如图是一座山的示意图，山呈圆锥形，圆锥的底面半径为 10 公里，母线长为 40 公里，$B$ 是$SA$上一点，且$AB=10$公里．为了发展旅游业，要建设一条最短的从$A$绕山一周到$B$的观光铁路．这条铁路从$A$出发后首先上坡，随后下坡，则上坡段铁路的长度为 \underline{32} 公里．

\noindent

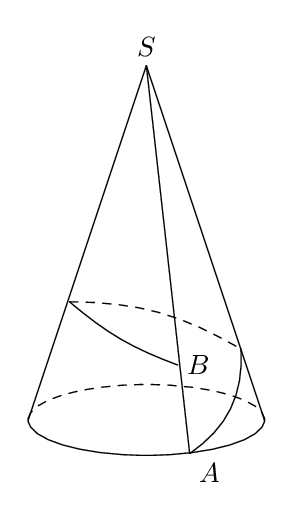
【解答】
\noindent \textbf{【答案】}32．

\noindent \textbf{【分析】}先展开圆锥的侧面，确定观光铁路路线，再根据实际意义确定下坡段的铁路路线，最后解三角形得结果．

\noindent \textbf{【解答】}解：根据题意可知，圆锥的底面半径为 10 公里，母线长为 40 公里，$B$ 是$SA$上一点，且$AB=10$公里，

\noindent 沿母线$SA$将圆锥的侧面展开，如图：

\noindent

\noindent 记$P$为$A'B$上的任意一点，作$SH \perp A'B$，垂足为$H$，$SP$，

\noindent 由$\overset{\frown}{A'A}$的长为$20\pi$，得$\angle A'SA = \dfrac{20\pi}{40} = \dfrac{\pi}{2}$，由两点间线段最短，知观光铁路为图中线段$A'B$，

\noindent 而$SB = 40 - 10 = 30$，则$A'B = \sqrt{A'S^2 + SB^2} = \sqrt{40^2 + 30^2} = 50$，

\noindent 上坡即$P$到山顶$S$的距离$PS$越来越小，下坡即$P$到山顶$S$的距离$PS$越来越大，

\noindent 因此上坡段的铁路，即图中的线段$A'H$，由$\text{Rt}\triangle SA'B \sim \text{Rt}\triangle HA'S$，得$A'H = \dfrac{SA'^2}{A'B} = \dfrac{40^2}{50} = 32$．

\noindent 故答案为：32．

\noindent \textbf{【点评】}本题考查了圆锥侧面展开图，属于基础题．
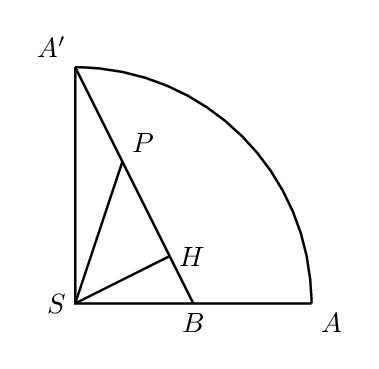